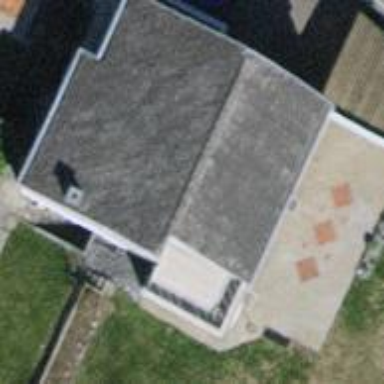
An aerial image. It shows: Detached building.